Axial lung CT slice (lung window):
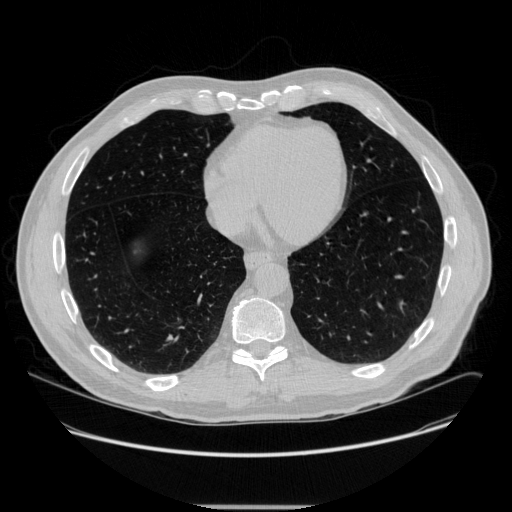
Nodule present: no